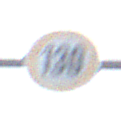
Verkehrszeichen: Geschwindigkeit130
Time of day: SunriseSunset
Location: Outdoor (Nature)
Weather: PartlyCloudy
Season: Summer
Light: Natural